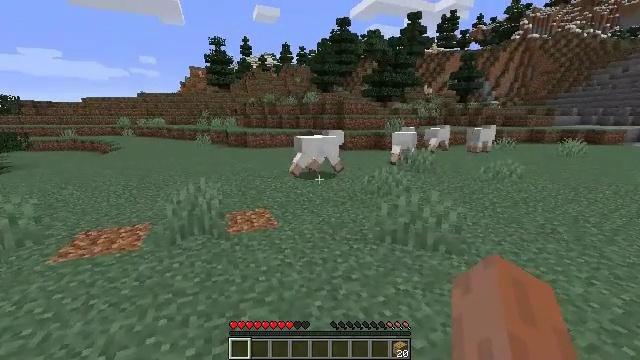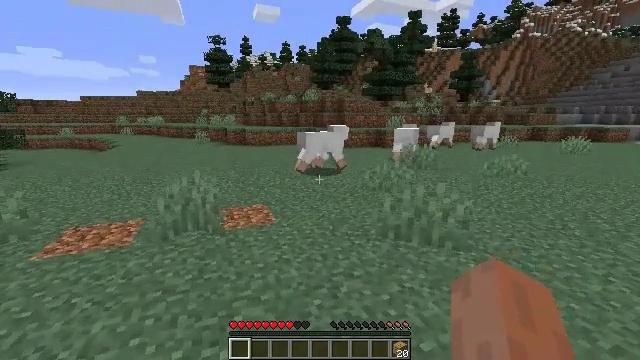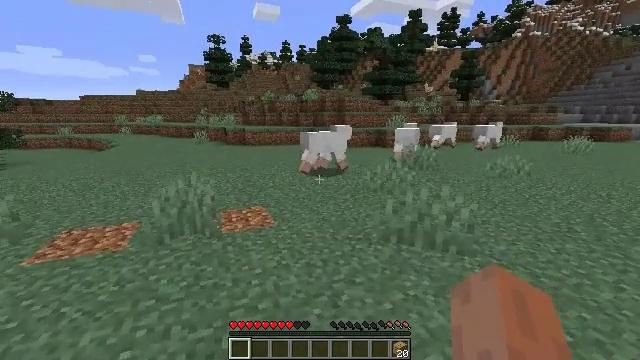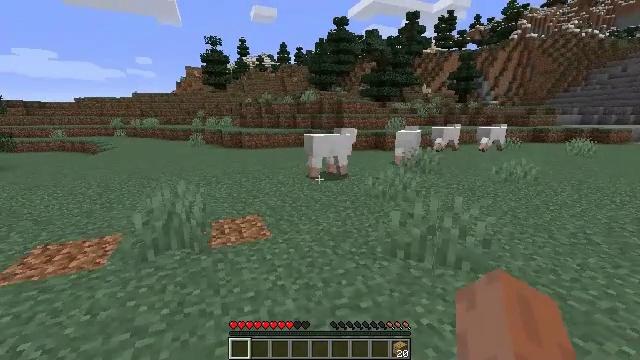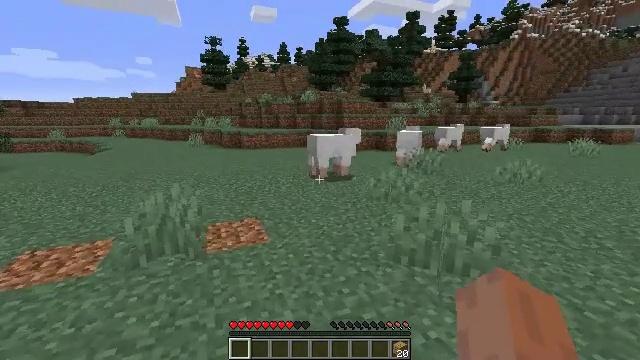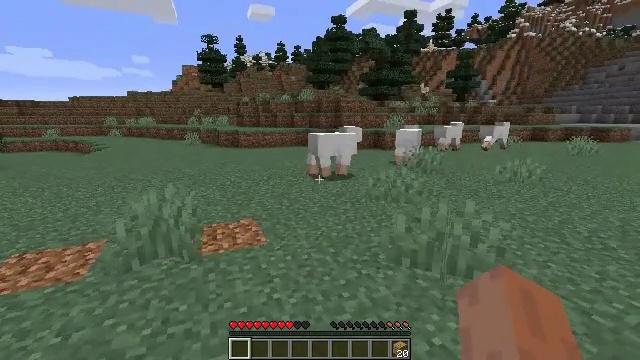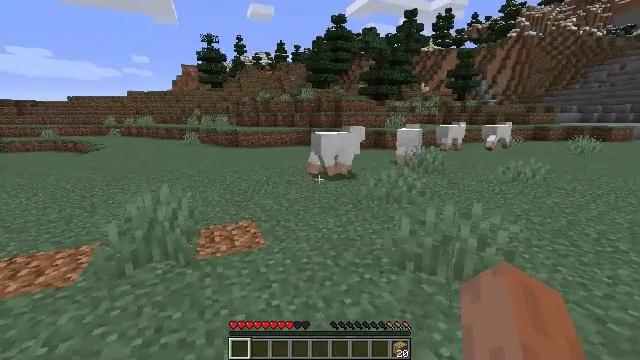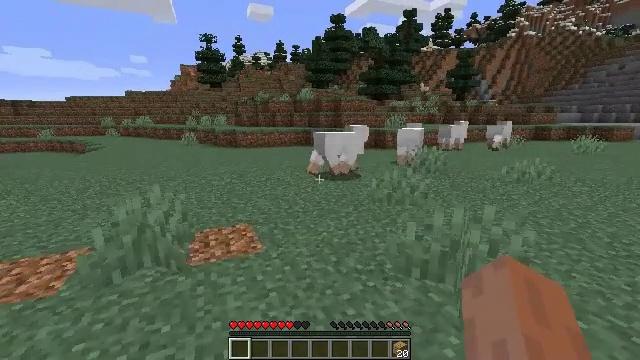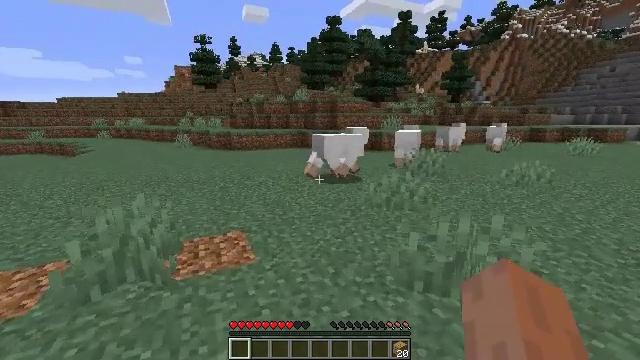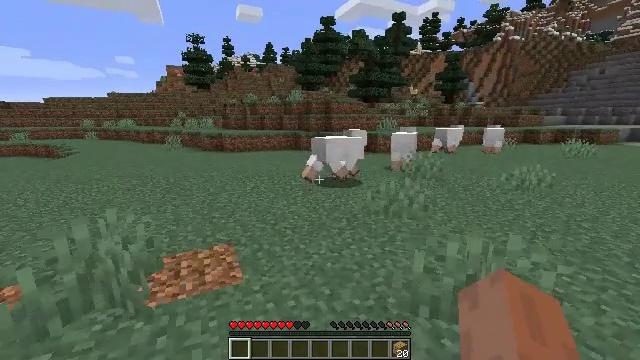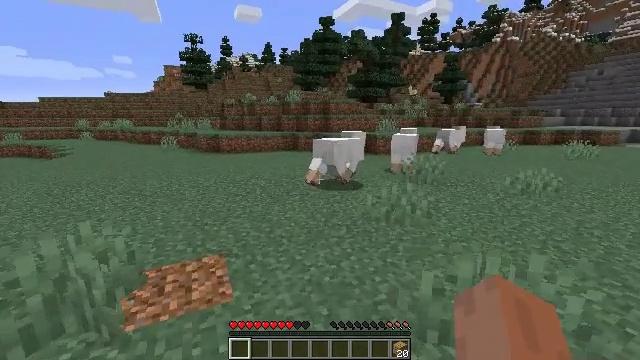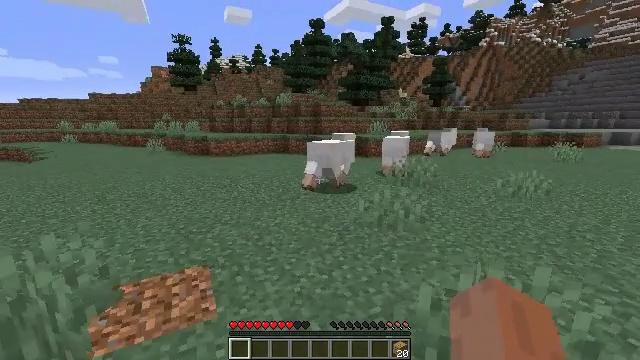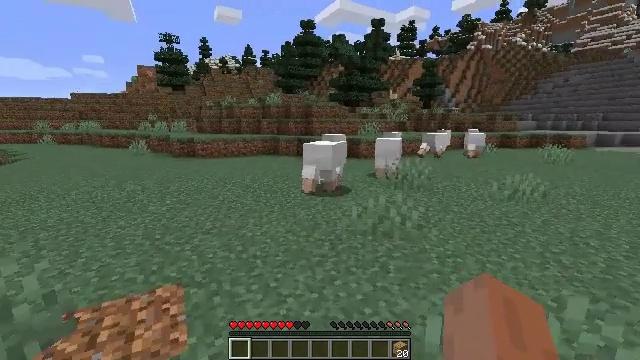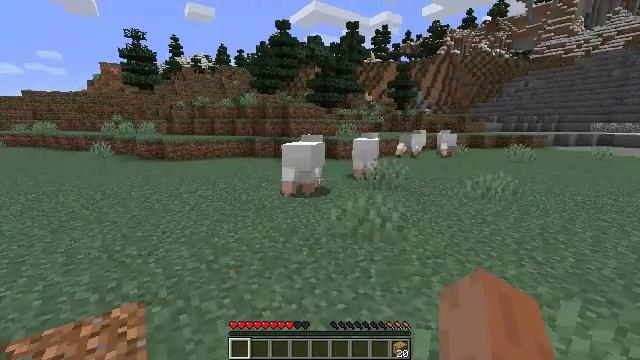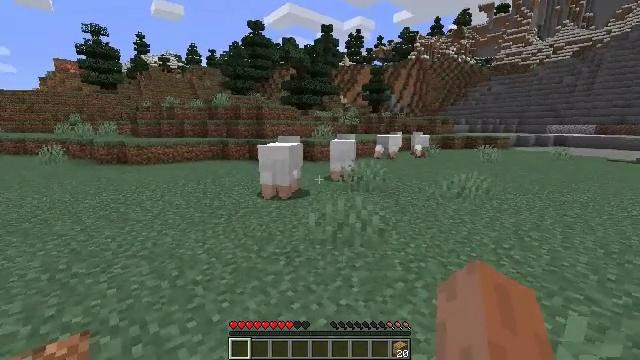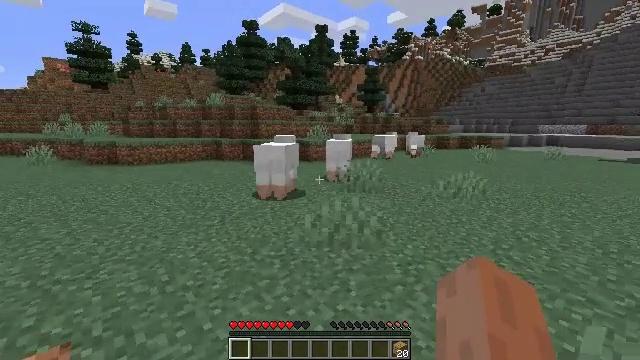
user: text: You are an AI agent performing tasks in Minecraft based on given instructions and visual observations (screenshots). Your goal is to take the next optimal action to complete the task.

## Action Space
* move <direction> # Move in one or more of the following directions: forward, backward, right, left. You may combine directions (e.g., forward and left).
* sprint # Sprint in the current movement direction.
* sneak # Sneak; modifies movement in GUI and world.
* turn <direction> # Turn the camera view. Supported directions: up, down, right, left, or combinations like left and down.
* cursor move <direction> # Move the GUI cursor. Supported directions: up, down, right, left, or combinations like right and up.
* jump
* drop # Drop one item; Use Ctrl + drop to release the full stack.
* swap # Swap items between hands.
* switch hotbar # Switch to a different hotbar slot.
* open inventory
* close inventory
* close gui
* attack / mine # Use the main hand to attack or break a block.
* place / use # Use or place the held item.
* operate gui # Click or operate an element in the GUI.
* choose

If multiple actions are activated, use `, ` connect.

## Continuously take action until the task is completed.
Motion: motion action
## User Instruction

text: Hunt animals.
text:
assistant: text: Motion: no_op
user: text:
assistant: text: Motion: move forward
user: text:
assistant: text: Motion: move forward
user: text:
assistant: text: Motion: no_op
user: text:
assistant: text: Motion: move forward
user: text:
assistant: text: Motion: move forward
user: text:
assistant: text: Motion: move forward
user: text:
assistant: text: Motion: move forward
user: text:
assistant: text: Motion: move forward, turn right
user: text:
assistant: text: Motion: move forward
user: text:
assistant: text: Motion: move forward, turn right
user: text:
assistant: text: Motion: move forward, turn right
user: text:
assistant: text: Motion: move forward, turn right
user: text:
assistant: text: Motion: move forward, turn right
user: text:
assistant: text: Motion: move forward, turn right
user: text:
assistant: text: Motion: move forward
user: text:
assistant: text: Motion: move forward, turn right
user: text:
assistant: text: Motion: move forward
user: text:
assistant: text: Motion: move forward
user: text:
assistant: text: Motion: move forward
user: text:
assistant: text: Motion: move forward
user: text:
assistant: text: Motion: move forward
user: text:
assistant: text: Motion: move forward
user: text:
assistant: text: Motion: move forward
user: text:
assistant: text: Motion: move forward
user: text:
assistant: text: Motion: move forward
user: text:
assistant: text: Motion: move forward
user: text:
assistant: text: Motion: move forward
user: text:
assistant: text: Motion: move forward
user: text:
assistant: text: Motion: move forward